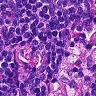
Metastatic tissue present: no